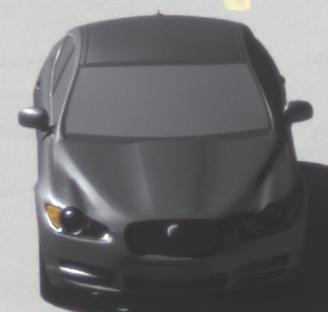
Make: Jaguar
Model: XF 3.0 V6
Detailed model: XF (X250) Limousine
Model produced from: 2010/02
Model produced until: 2010/10
Doors: 4
Color: gray
Road condition: dry road
Daytime: morning or afternoon
Contrast: high contrast